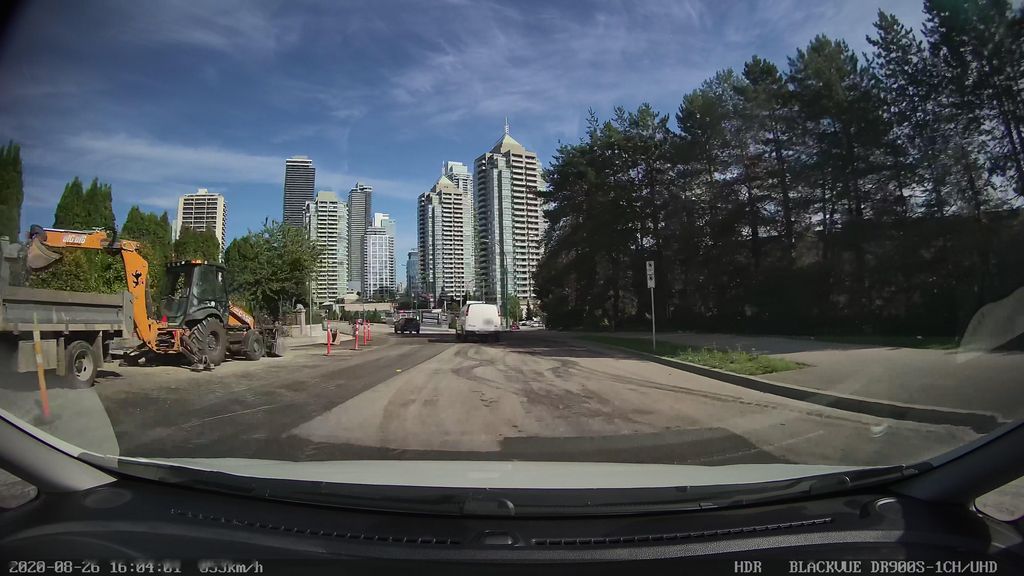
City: vancouver